Question: I try to upload my App into the Play Store, but Google does not allow Apps which contain packages with names like: "example.xxxxx".
My problem is that my package is called "com.example.MainActivity" and I already tried to rename it, but all I can do with IntelliJ is renaming the part "MainActivity". "example" remains the same. After trying to change example by going into the manifest and refactoring it with a different name, IntelliJ just created a new package with the new name, but the old package, which is in use, still has got the same name.
Could anybody help me with this problem and tell me how to change the package name correctly?
Edit:
The Manifest and R files did not get copied, after renaming example. Could anybody help me how to include them?
Edit2: I solved the problem with both files by just changing the package name inside the AndroidManifest.xml file.

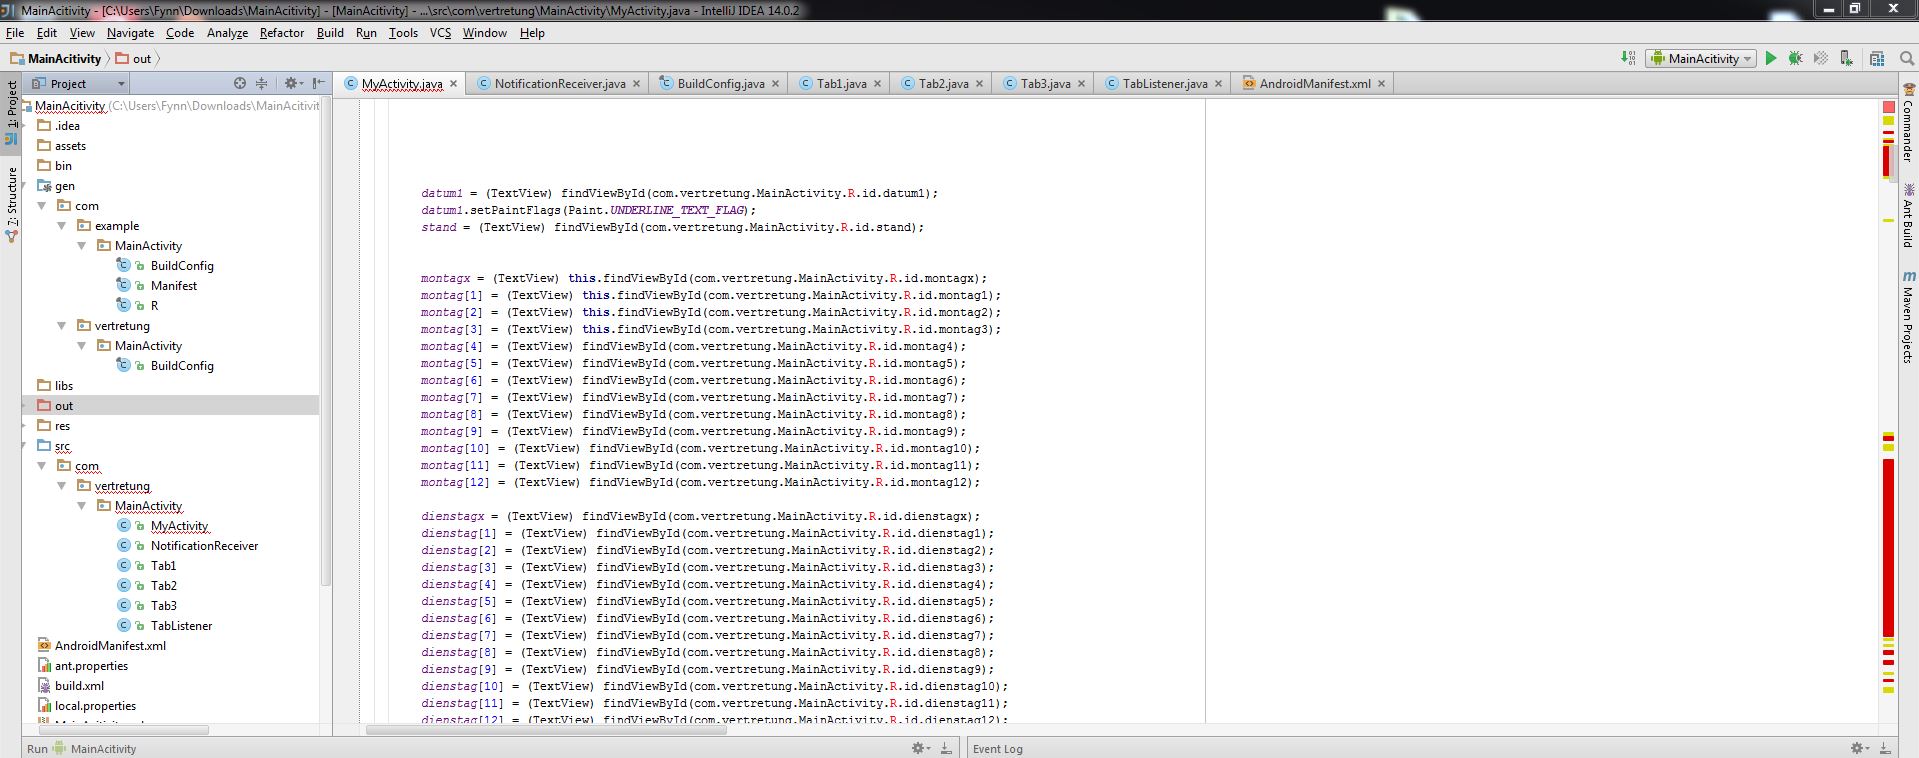
Answer: EDIT: First uncheck Compact Empty Middle Packages, then Right Click on the package in the package explorer to the left (normally) and choose Refactor > Rename. Done. Be careful to check that in the manifest it is well renamed, sometimes it doesn't refactor there.

The warning will still appear, but you should be able to rename the package.